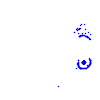
Particle: pion